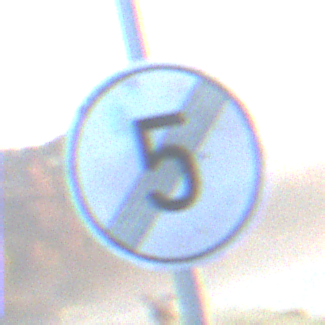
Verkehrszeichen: EndeGeschwindigkeit5
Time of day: Dawn
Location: Outdoor (Nature)
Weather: Clear
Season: NotSpecified
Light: Natural